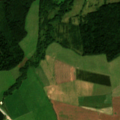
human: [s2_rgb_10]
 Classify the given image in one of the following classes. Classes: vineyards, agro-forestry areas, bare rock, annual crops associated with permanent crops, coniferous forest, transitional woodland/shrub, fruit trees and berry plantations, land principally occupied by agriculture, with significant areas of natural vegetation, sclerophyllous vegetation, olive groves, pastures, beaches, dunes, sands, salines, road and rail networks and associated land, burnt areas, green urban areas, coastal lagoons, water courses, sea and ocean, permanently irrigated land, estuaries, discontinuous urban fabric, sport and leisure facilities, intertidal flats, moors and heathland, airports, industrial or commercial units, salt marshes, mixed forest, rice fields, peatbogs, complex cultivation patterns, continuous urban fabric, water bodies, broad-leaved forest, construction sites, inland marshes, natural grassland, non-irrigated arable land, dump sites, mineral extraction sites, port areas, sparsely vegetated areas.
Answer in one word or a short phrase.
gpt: non-irrigated arable land, pastures, land principally occupied by agriculture, with significant areas of natural vegetation, broad-leaved forest, mixed forest, water bodies